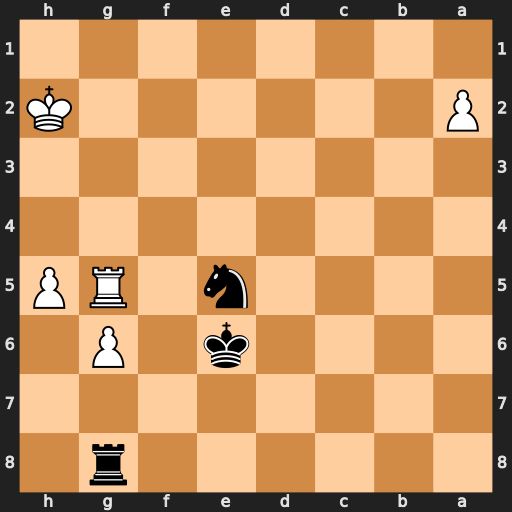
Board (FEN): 6r1/8/4k1P1/4n1RP/8/8/P6K/8
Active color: b
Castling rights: -
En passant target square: -
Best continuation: Nf3+ Kh3 Nxg5+